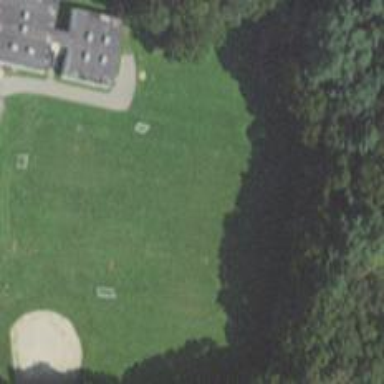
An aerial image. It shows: Baseball pitch for leisure and sports activities.